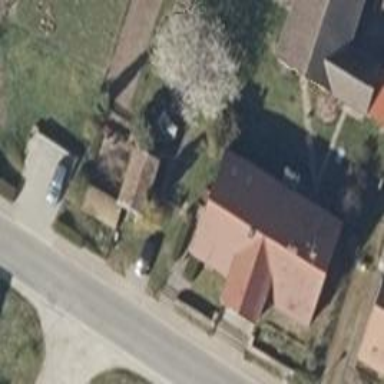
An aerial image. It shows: Simple and straightforward house.